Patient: sex F, age 62
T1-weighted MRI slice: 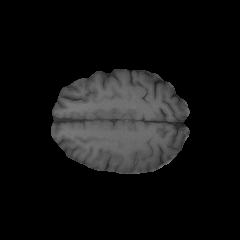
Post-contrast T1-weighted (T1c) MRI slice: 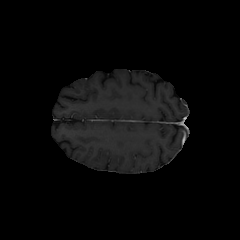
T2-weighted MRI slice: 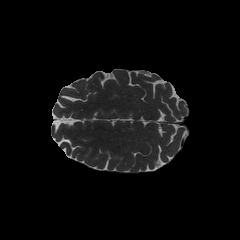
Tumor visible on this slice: no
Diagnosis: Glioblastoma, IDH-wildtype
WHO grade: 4